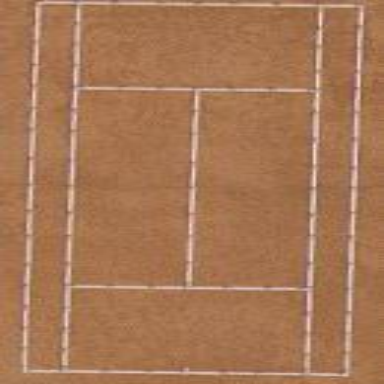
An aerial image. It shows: Tennis court in leisure pitch.